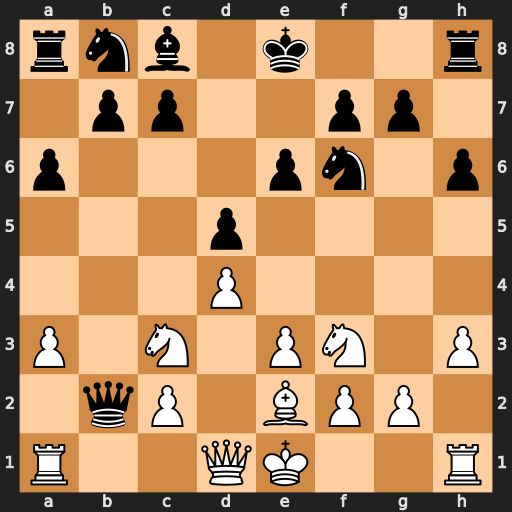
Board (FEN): rnb1k2r/1pp2pp1/p3pn1p/3p4/3P4/P1N1PN1P/1qP1BPP1/R2QK2R
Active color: w
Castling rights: KQkq
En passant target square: -
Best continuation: Na4 Qxa1 Qxa1